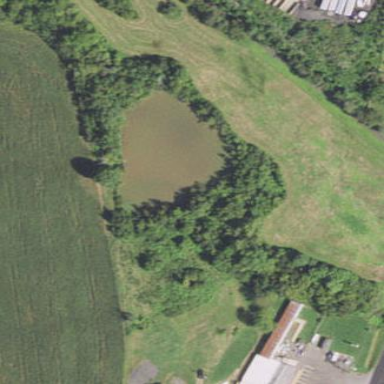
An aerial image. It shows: Pond surrounded by natural water.